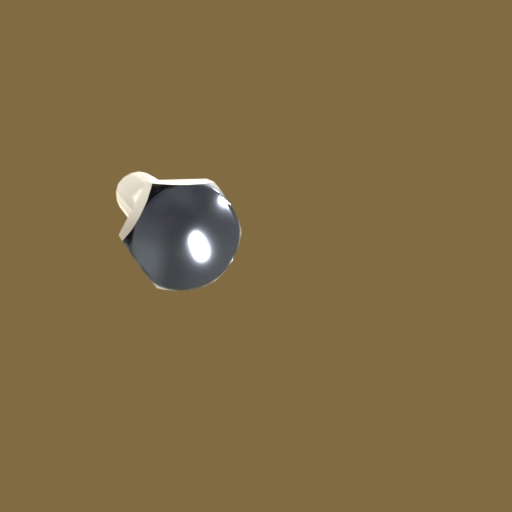
Label: bolt